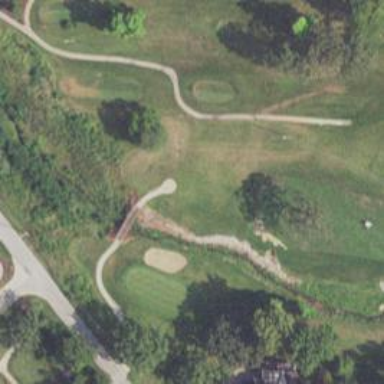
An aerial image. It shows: Path for both road and golf.